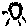
Label: sun